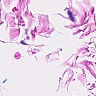
Metastatic tissue present: no